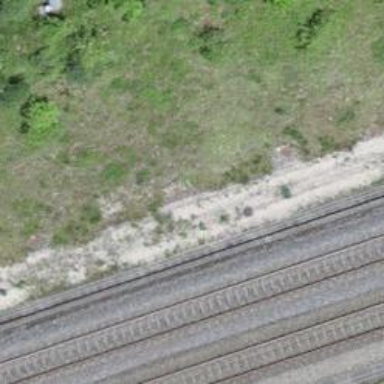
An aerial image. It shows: Track with grade 4 track type.